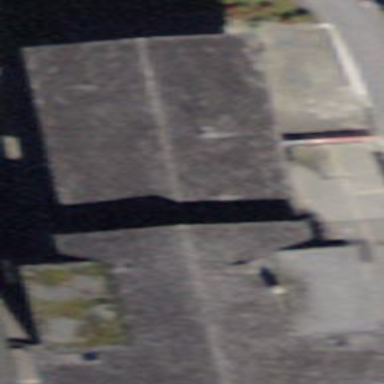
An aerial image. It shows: Building.